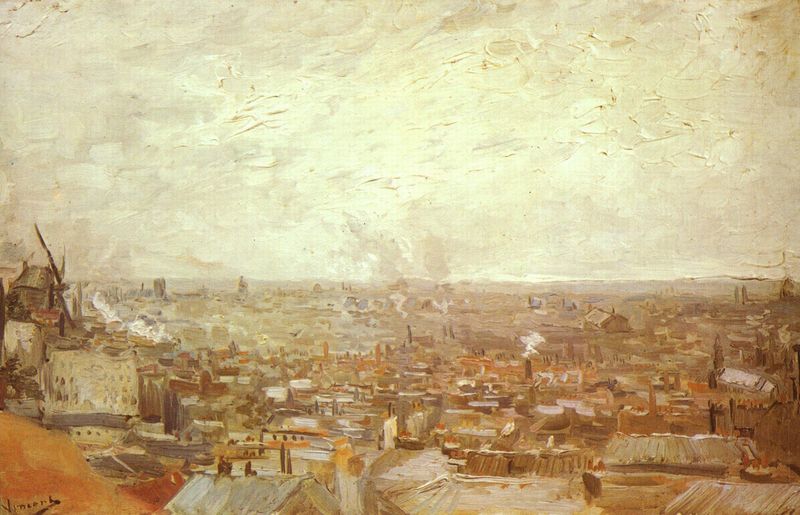
Titel: Blick vom Montmartre
Künstler: Vincent van Gogh
Standort: Basel
Institution: Kunstmuseum
Schlagwörter: baum, dunkel, flügel, gemälde, himmel, meer, wasser, weiß, wolken, aquarell, bäume, fluss, gelb, impressionismus, landschaft, ocker, stadt, braun, fenster, grau, hell, holz, licht, orange, paris, schwarz, ausblick, dach, gebäude, haus, rot, schnee, wolke, beige, expressionismus, architektur, blass, stein, holland, signatur, öl, ebene, erde, horizont, häuser, hügel, mühle, vögel, weite, windmühle, brücke, flach, kirche, qualm, rauch, gold, kamin, kamine, schornstein, bewölkt, aussicht, schiffe, umrisse, ansicht, ort, perspektive, abstrakt, berge, dorf, dächer, schornsteine, dunst, nebel, backstein, winter, fabrik, schlot, van gogh, rand, vogelperspektive, hafen, industrie, dampf, essen, impressionistisch, unscharf, aufsicht, kirchtürme, panorama, schlote, smog, stadtansicht, gogh, türme, diesig, schwarm, konturen, schiefer, brauntöne, siena, industrialisierung, stadtlandschaft, moulin rouge, bauten, zelte, vincent, mühlrad, amsterdam, montmartre, satteldächer, aufgelöst, großstadt, mühlräder, ach, banlieu, van, freiluft, aluminium, unendlichkeit, draufblick, montmatre, stadrt, dächerd, neiderlanda, ft